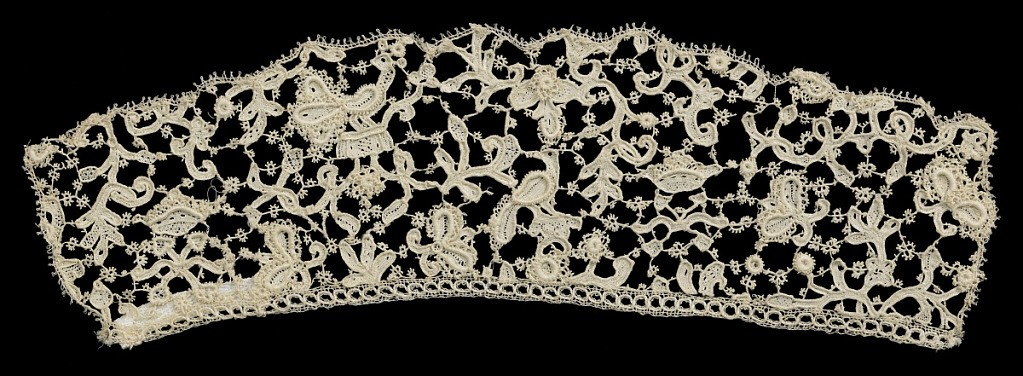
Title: Fragment
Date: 18th century
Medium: linen Technique: needle lace
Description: Fragment of elaborate coral shapes. Pattern outlined by cordonnet and connected by brides picotées, interspersed by portes and gaze quadrillée.